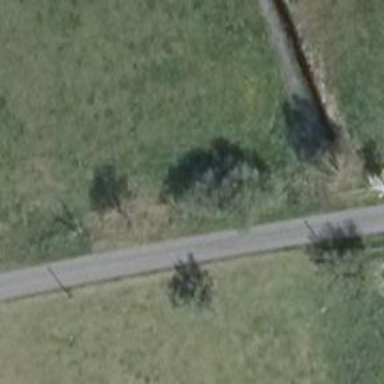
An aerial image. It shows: Deciduous broadleaved tree.